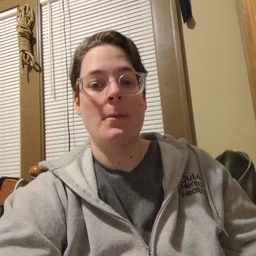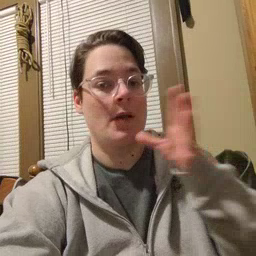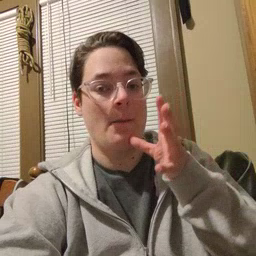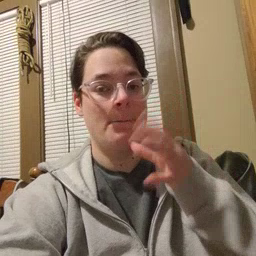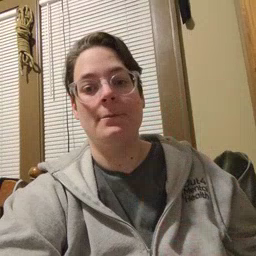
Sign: mom